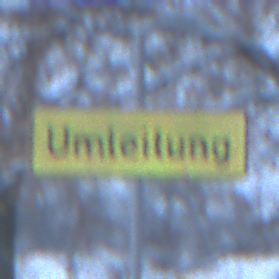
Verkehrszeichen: Umleitungsankuendigung
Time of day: Midday
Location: Outdoor (Nature)
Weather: Overcast
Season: Winter
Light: Natural